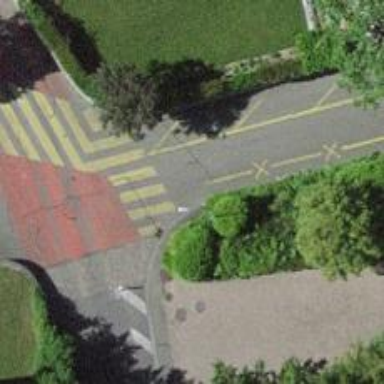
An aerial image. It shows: Uncontrolled zebra crossing with zebra markings.